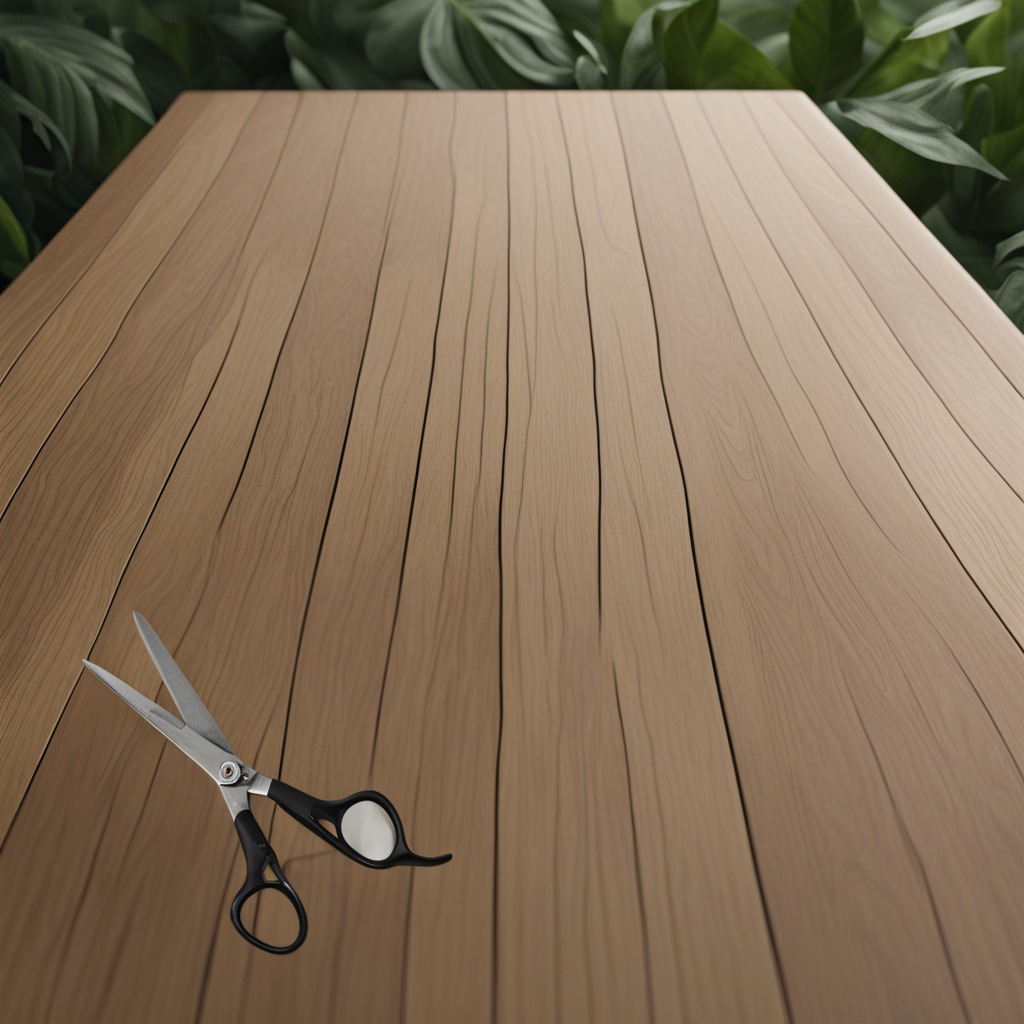
A scissor lies on the wooden table in a jungle field workshop tent.